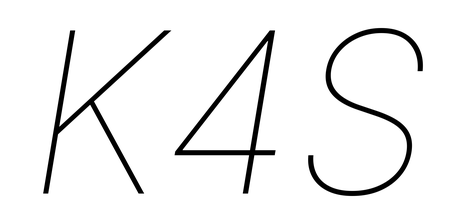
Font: Inter-Italic_Thin_Italic